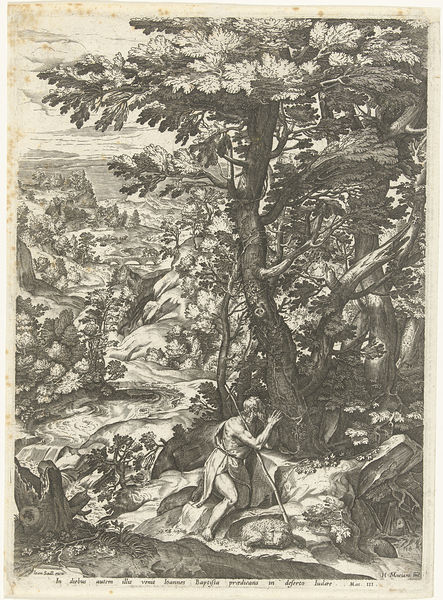
Titel: Landschap met Johannes de Doper
Künstler: Cornelis Cort
Standort: Amsterdam
Institution: Rijksmuseum
Schlagwörter: homme, gravure, nature, montagne, rochers, vieux, chemin, croix, crix, saint, priere, jean, roche, nimbe, prier, abre, roches, himme, baptist